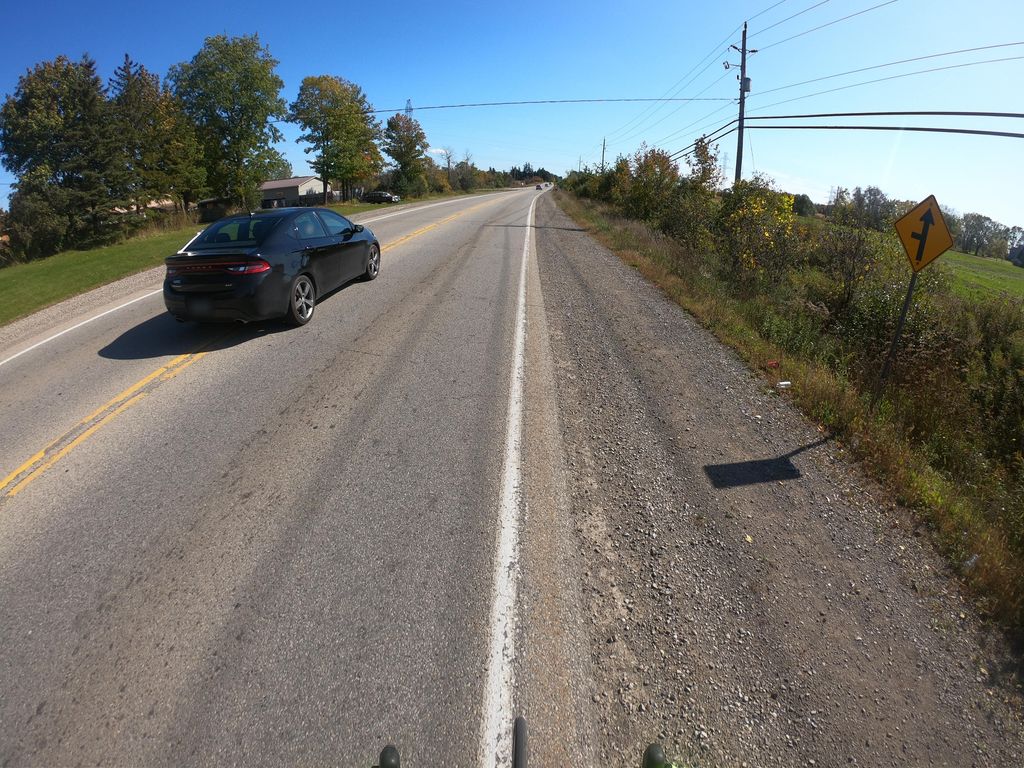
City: kitchener-waterloo